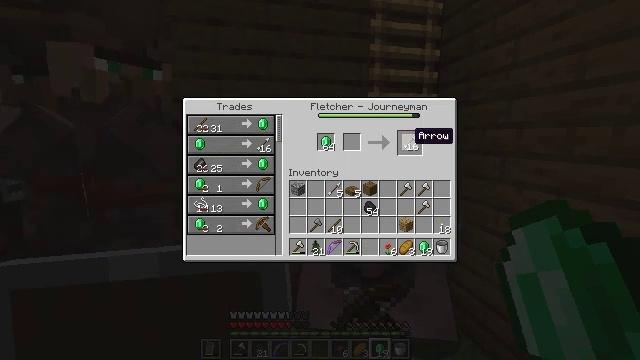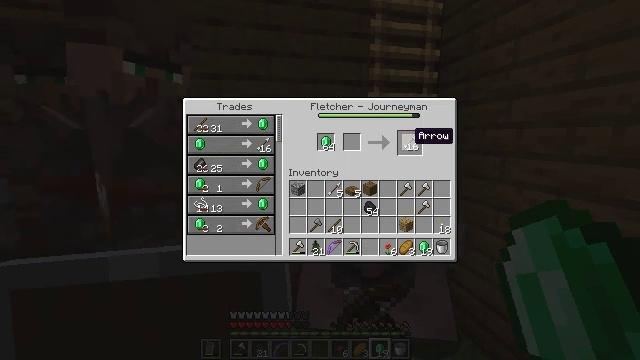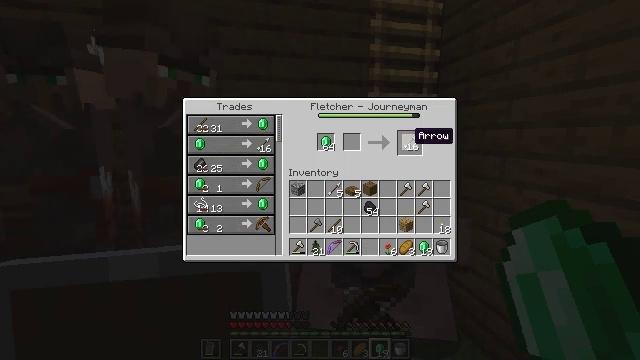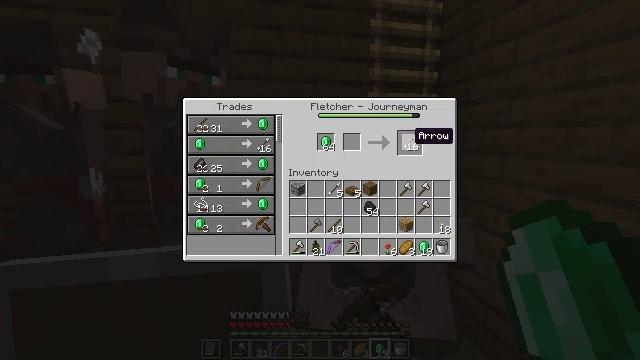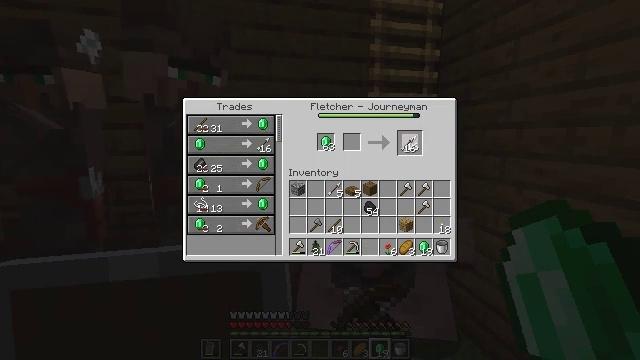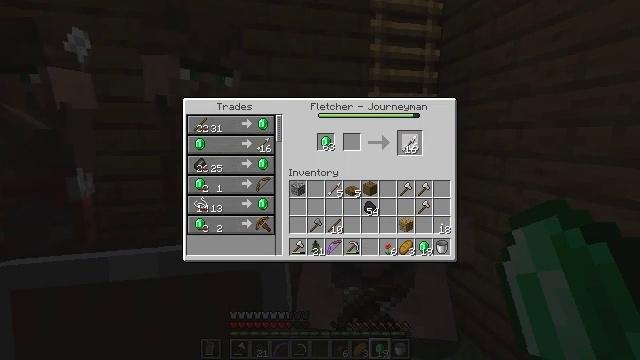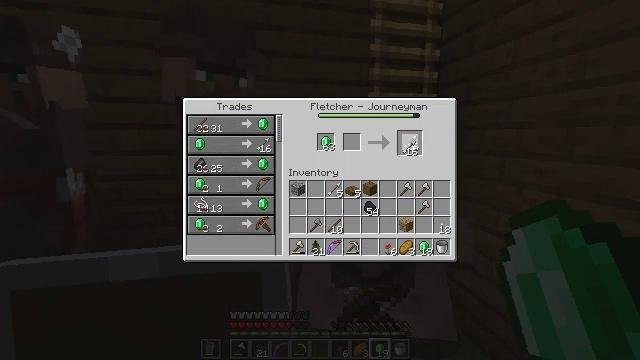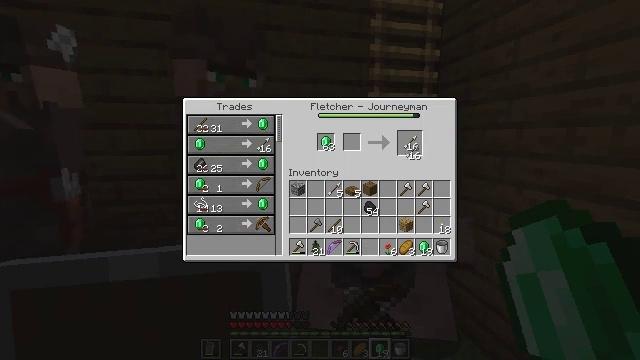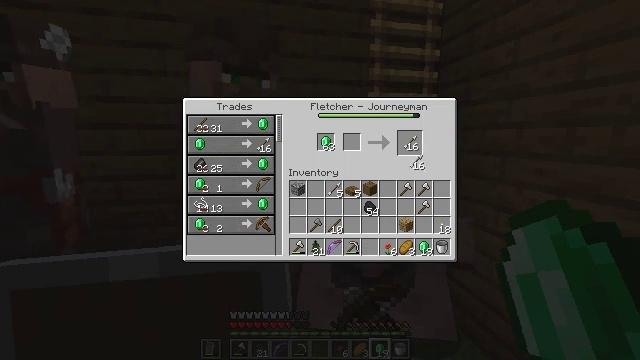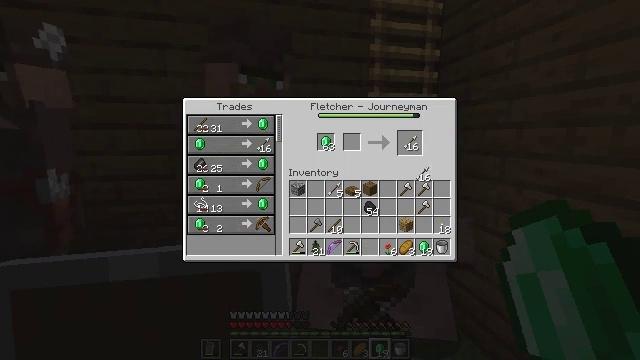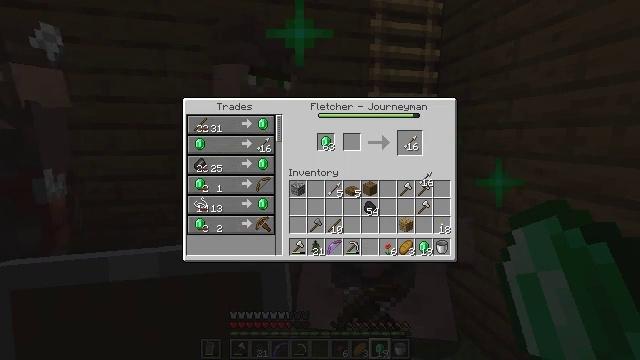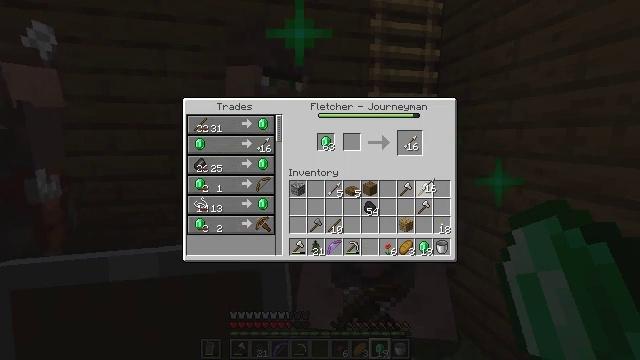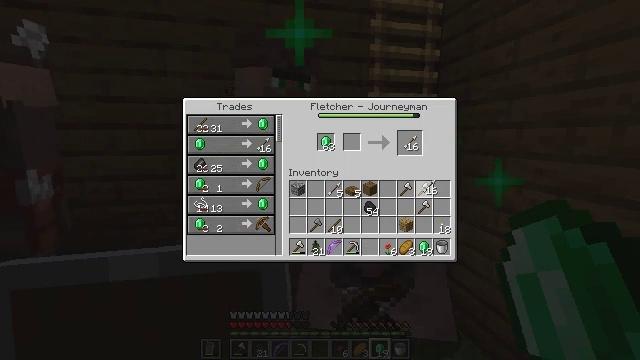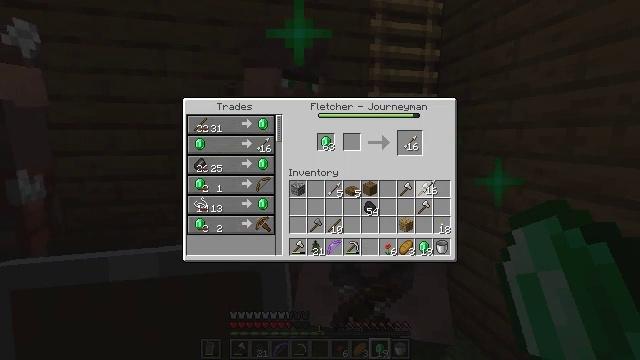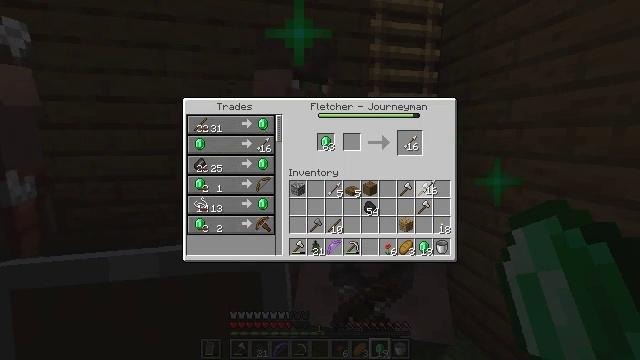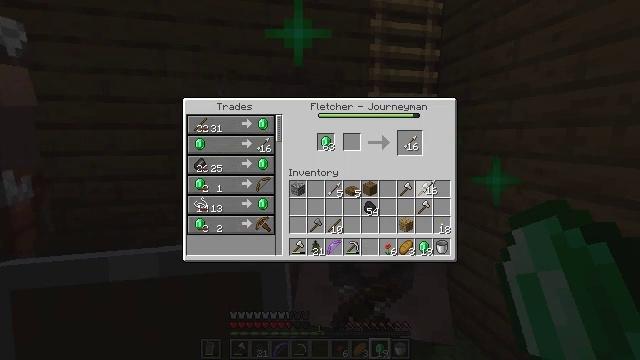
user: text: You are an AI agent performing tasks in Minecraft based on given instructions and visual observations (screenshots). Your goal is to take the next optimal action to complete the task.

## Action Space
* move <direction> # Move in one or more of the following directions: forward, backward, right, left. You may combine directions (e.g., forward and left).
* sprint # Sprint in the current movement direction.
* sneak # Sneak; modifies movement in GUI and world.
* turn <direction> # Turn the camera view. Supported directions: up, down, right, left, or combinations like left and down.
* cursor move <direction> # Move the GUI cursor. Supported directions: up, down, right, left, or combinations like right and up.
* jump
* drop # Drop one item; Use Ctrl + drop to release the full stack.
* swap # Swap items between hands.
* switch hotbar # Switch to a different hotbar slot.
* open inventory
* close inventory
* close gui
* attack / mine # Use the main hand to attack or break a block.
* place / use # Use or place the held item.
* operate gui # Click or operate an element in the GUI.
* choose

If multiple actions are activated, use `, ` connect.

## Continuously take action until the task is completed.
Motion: motion action
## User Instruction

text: Craft an arrow.
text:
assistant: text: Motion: no_op
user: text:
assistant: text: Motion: no_op
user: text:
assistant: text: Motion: no_op
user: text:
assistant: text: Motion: operate gui
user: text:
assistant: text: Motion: operate gui
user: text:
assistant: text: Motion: operate gui
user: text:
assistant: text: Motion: no_op
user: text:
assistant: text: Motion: cursor move down
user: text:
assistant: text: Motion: cursor move down
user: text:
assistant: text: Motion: no_op
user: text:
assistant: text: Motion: no_op
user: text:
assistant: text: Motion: no_op
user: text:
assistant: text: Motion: operate gui
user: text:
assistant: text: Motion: operate gui
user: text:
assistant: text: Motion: operate gui
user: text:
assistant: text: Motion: no_op
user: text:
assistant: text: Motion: no_op
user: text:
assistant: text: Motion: no_op
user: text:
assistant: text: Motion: no_op
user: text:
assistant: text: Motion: no_op
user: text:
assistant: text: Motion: no_op
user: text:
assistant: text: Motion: no_op
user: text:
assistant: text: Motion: operate gui
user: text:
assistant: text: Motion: operate gui
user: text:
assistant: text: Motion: operate gui
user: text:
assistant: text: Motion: no_op
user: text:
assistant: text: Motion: no_op
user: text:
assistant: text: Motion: no_op
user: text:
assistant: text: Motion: cursor move left and up
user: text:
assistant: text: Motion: cursor move left and up